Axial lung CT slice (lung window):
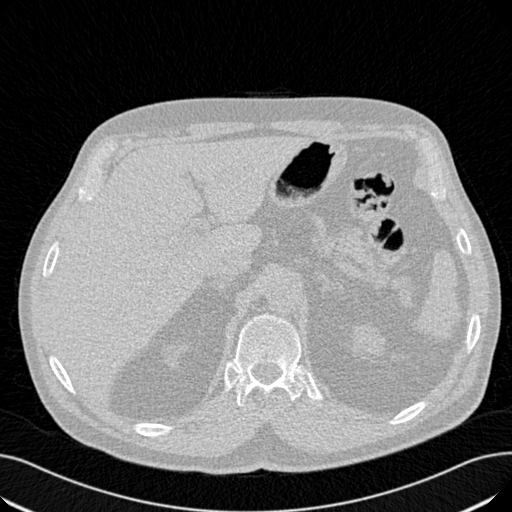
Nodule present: no